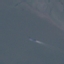
Land use / land cover class: SeaLake